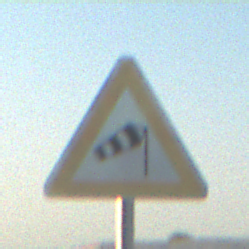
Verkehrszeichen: SeitenwindVonRechts
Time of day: SunriseSunset
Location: Outdoor (Beach)
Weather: Clear
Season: NotSpecified
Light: Natural